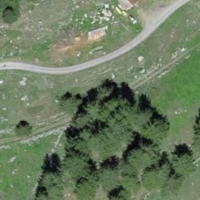
EUNIS habitat code: 26
Species observed at this site:
Aglais urticae
Saxifraga paniculata